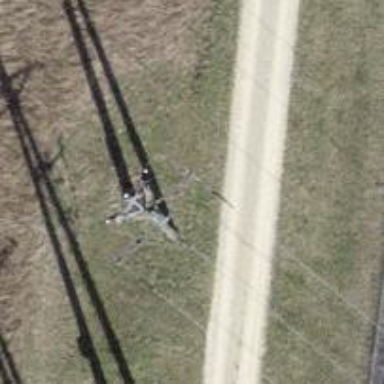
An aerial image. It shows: Power pole.